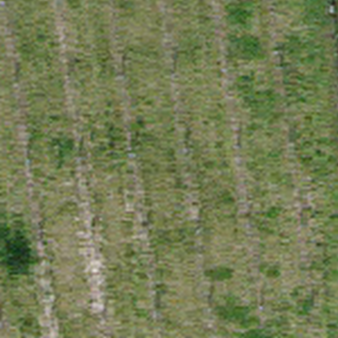
Label: other